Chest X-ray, AP view. Patient: 44 years old, sex M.
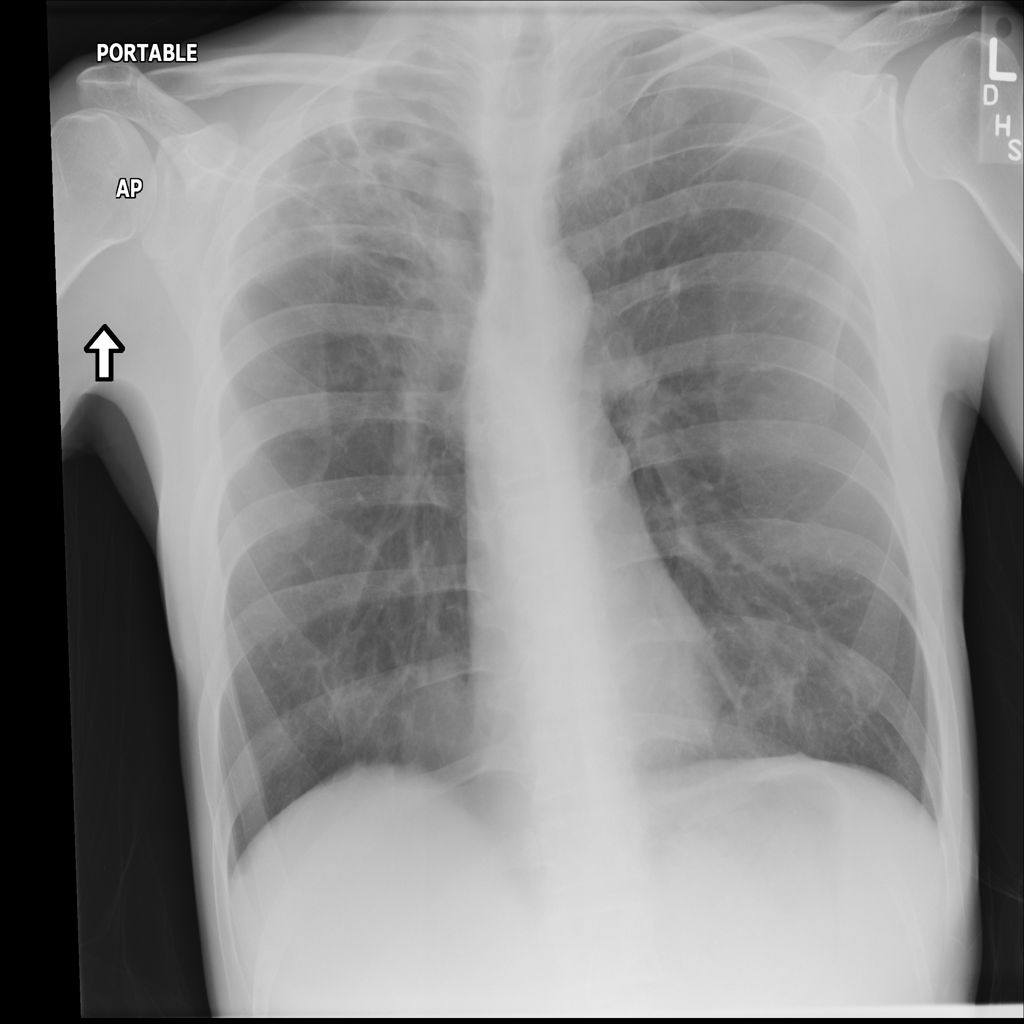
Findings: Consolidation